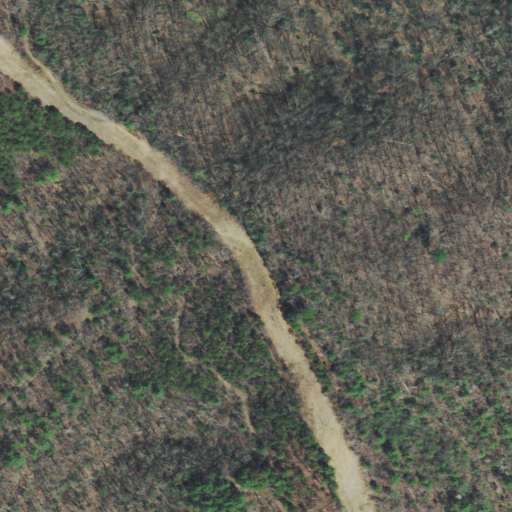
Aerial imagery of ridge(s) in Tennessee named Brushy Ridge containing deciduous forest, mixed forest, and evergreen forest